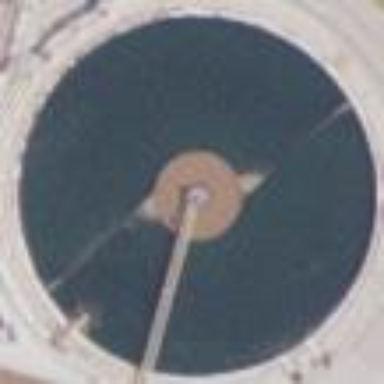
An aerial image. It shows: Waste water basin filled with natural water.